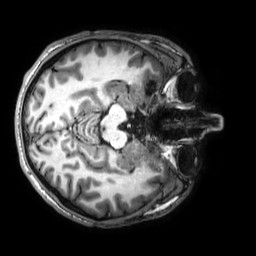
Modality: T1w
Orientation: axial
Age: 31
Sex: male
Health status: healthy
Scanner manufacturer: philips
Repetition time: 0.009 s
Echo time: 0.004 s